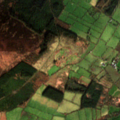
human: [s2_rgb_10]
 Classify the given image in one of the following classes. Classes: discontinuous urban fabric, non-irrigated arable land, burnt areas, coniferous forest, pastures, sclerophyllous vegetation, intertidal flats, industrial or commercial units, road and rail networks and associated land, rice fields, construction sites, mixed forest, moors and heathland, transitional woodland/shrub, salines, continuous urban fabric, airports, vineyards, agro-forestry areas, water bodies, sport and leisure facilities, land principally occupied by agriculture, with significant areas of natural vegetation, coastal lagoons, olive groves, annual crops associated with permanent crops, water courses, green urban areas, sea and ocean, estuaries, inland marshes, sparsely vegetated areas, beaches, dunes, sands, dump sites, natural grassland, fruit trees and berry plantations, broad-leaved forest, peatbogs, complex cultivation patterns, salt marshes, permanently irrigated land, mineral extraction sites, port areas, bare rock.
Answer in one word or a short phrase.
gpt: pastures, coniferous forest, moors and heathland, transitional woodland/shrub, burnt areas, peatbogs